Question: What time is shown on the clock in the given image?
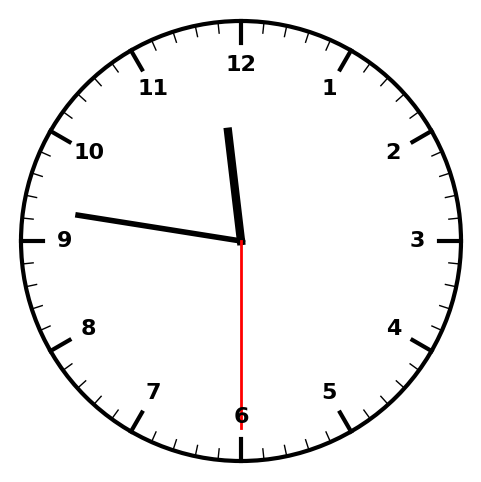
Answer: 11:46:30